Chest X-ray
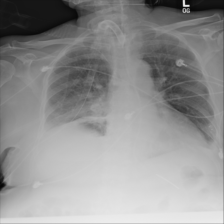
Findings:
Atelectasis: positive
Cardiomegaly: negative
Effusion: positive
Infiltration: negative
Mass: negative
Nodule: negative
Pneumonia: negative
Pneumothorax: negative
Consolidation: negative
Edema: negative
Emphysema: negative
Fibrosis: negative
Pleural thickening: negative
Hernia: negative